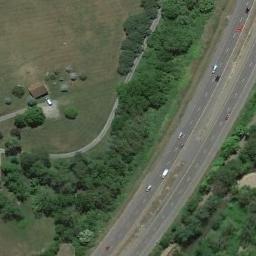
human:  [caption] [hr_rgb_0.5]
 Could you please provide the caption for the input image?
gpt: There are more cars on the left highway than on the right .

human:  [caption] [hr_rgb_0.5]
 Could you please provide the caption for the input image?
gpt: There are large green lawns and green trees around the freeway, There are many cars on the freeway, There is a building and a road on the lawn .

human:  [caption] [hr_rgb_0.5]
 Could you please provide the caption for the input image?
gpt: The freeway is between the grass and some trees .

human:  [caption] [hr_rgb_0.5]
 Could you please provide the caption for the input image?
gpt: A freeway with a small bend has many trees on either side of the freeway and a house and a lawn are on one side of the freeway .

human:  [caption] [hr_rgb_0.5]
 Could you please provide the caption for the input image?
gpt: There are some green trees and lawns beside the freeway .